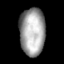
Tissue: skin
Cell type: Epithelial cells
Senescence score: 0.9038
Nuclear area (px): 1184
Mean DAPI intensity: 163.352